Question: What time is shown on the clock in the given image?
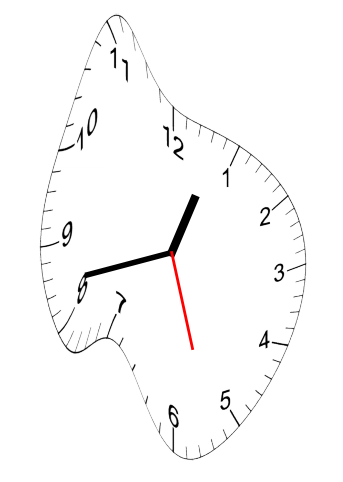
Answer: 12:42:27